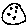
Label: moon